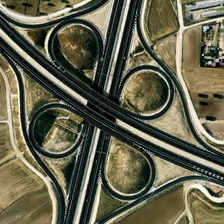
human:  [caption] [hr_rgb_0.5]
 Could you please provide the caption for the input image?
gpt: many farmlands are around a viaduct .

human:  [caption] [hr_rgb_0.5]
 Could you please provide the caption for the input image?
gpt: the curved roads over the yellowish lawn forms the viaduct .

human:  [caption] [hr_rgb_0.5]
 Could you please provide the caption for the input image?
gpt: the curved roads over the yellowish lawn forms the viaduct .

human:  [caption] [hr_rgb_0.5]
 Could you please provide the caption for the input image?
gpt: many farmlands are around a viaduct .

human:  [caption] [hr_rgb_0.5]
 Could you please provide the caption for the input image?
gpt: many farmlands are around a viaduct .